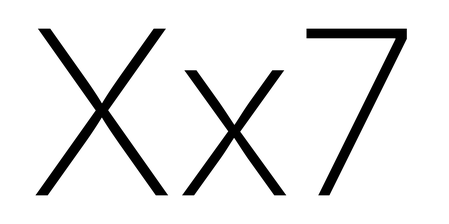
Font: Inter_ExtraLight